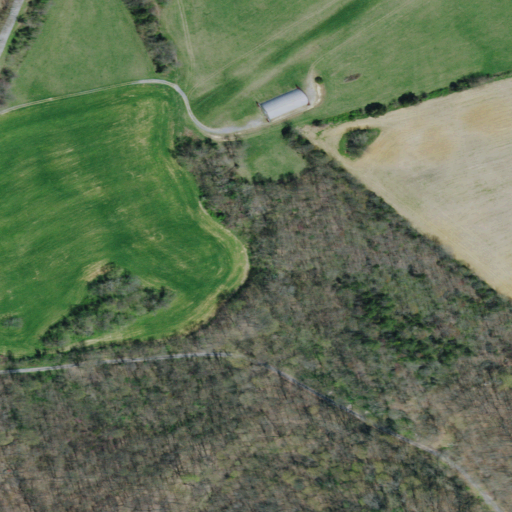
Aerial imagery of valley in Tennessee named Tucker Hollow containing pasture, deciduous forest, open development, mixed forest, and low intensity development